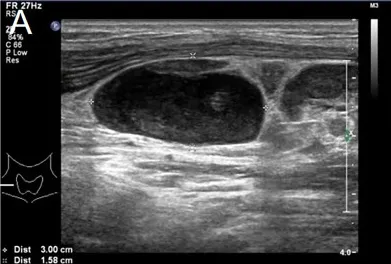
Lymphadenopathy noted on ultrasound in the neck of a 43-year-old male patient diagnosed with primary mediastinal B-cell lymphoma. (A) Sonogram revealing enlarged lymph nodes of the right neck, 3.0 x 1.6 cm in size, oval, uneven, and with a fair margin.
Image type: radiology (ultrasound)